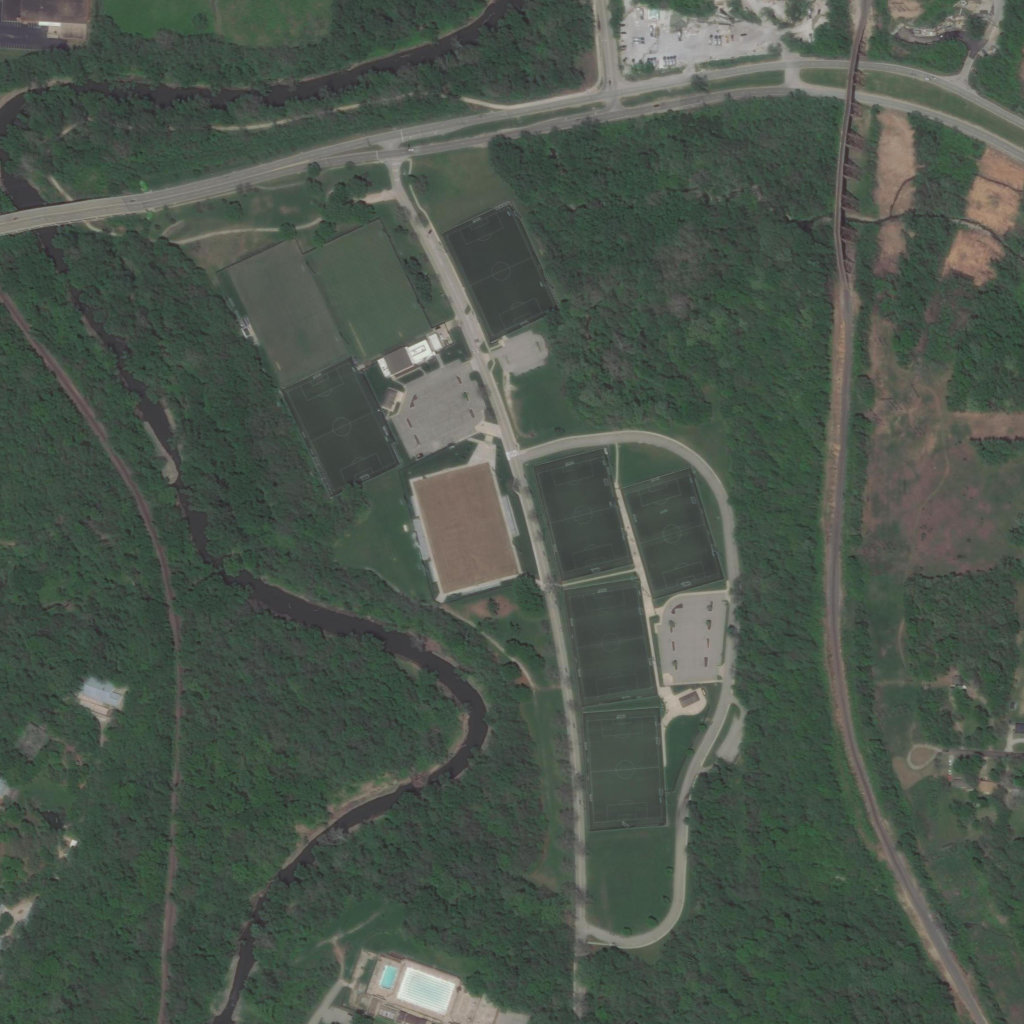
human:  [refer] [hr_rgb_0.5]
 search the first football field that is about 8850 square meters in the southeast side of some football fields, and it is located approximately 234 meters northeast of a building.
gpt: <box>[[56, 68, 64, 81, 0]]</box>

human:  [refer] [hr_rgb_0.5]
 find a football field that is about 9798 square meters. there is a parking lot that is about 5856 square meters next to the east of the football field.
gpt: <box>[[27, 35, 38, 48, 0]]</box>

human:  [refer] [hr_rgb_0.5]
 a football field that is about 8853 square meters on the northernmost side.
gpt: <box>[[43, 19, 54, 33, 0]]</box>